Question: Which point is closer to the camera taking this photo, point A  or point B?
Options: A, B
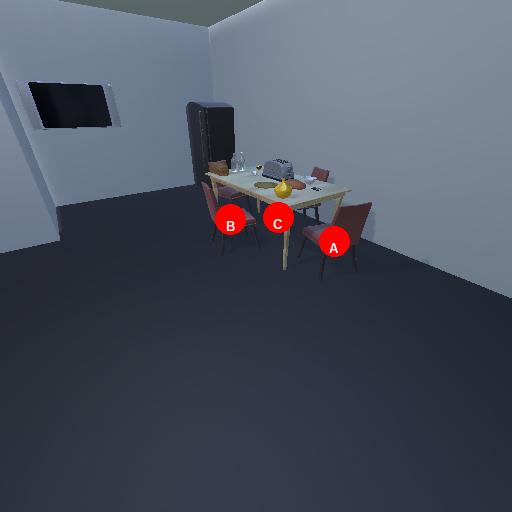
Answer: A